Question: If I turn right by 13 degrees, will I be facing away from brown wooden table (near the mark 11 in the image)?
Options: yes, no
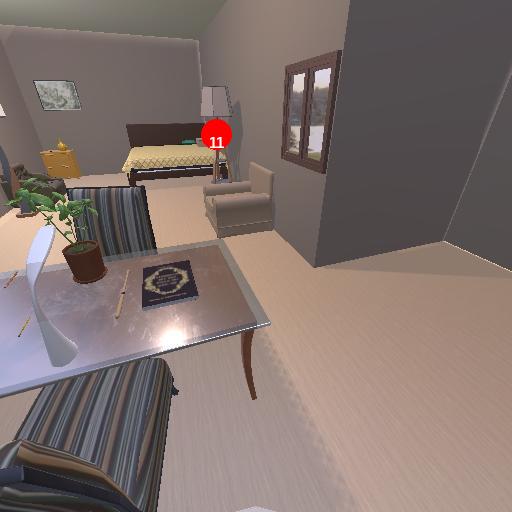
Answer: yes